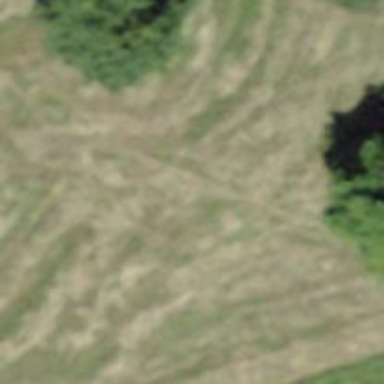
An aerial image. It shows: Unpaved path.